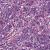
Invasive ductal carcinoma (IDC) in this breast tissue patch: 1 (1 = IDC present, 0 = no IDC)